Field crop: tomato
Growth stage: 1
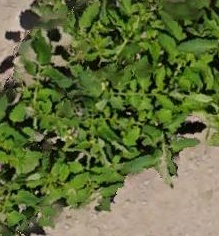
Species: tomato